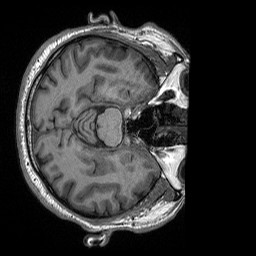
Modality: T1w
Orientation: axial
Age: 59
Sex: male
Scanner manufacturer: siemens
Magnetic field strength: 3 T
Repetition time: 2.4 s
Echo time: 0.00226 s